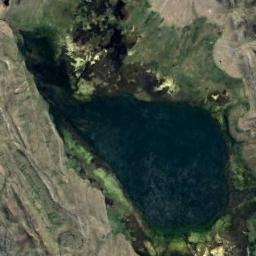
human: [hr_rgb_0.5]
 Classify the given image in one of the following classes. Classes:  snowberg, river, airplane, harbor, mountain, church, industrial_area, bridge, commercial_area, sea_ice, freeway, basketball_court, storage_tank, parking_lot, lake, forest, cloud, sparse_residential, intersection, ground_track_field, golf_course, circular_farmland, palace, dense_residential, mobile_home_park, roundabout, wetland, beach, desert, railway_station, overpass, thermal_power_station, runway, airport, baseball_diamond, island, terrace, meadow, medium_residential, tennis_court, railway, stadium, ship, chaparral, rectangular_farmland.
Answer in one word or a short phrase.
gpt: lake